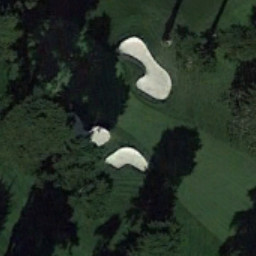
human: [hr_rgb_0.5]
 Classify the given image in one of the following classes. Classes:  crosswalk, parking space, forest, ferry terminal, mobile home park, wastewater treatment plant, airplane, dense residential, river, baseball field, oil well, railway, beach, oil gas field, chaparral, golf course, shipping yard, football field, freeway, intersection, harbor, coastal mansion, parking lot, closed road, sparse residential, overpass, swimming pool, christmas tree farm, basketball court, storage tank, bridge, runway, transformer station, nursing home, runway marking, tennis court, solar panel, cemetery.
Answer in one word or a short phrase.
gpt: golf course